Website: home-depot
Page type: payment
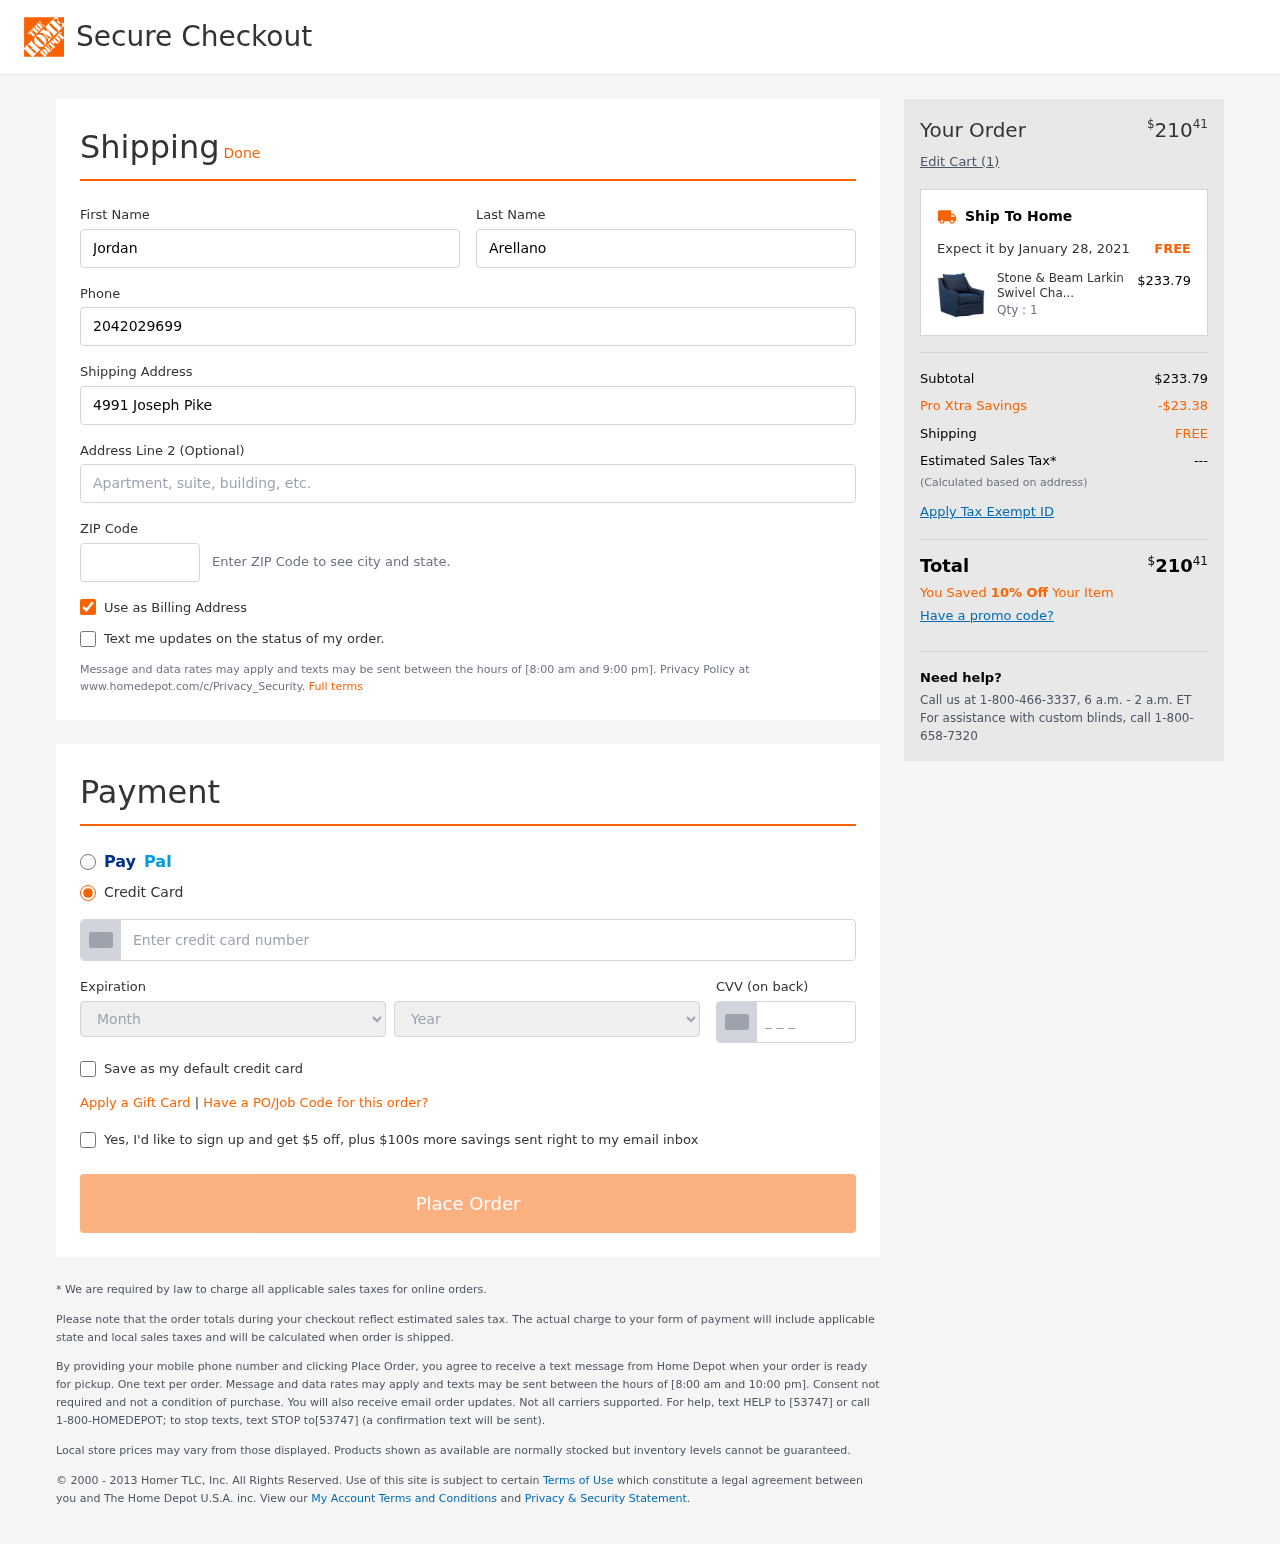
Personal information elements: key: PII_CARD_CVV
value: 663
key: PII_CARD_EXPIRY_MONTH
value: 07
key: PII_CARD_EXPIRY_YEAR
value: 30
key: PII_CARD_NUMBER
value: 2716 2477 9603 5242
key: PII_FIRSTNAME
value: Jordan
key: PII_LASTNAME
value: Arellano
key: PII_PHONE
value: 2042029699
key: PII_POSTCODE
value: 59438
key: PII_STREET
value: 4991 Joseph Pike Apt. 782
Product elements: key: PRODUCT1_NAME
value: Stone & Beam Larkin Swivel Chair
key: PRODUCT1_PRICE
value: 233.79
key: PRODUCT1_QUANTITY
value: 1
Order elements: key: ORDER_TOTAL
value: $21041
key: ORDER_NUM_ITEMS
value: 1
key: ORDER_DELIVERY_DATE
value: January 28, 2021
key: ORDER_SUBTOTAL
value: $233.79
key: ORDER_DISCOUNT
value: -$23.38
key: ORDER_SHIPPING_COST
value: FREE